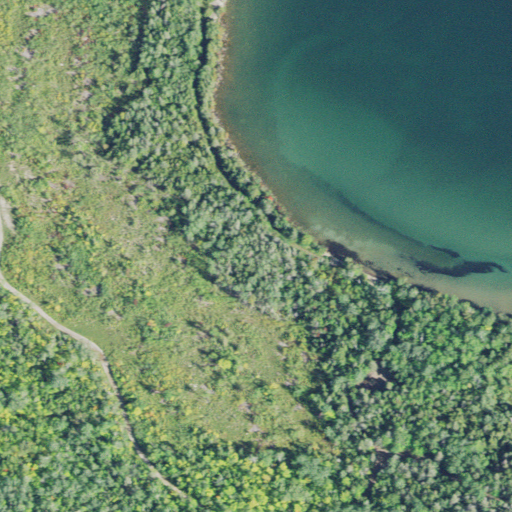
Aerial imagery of beach in Michigan named Glen Cove Beach containing deciduous forest, open water, evergreen forest, mixed forest, shrub, and woody wetlands